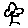
Label: flower